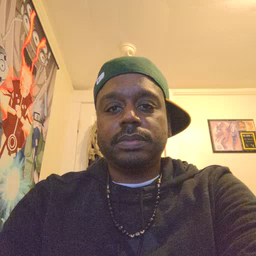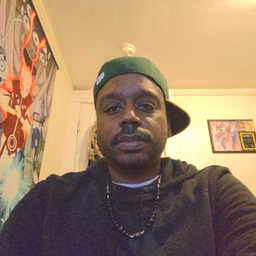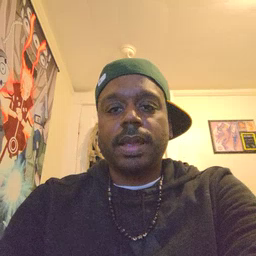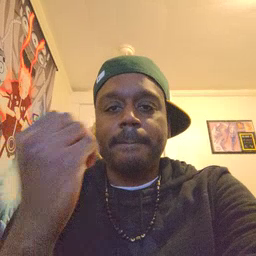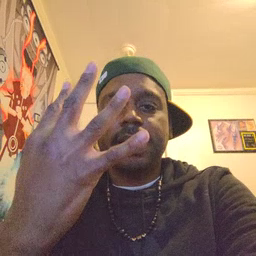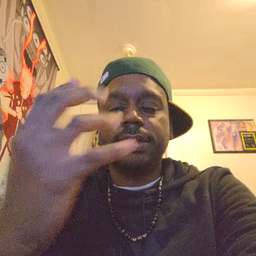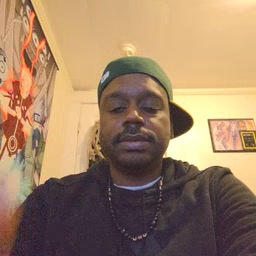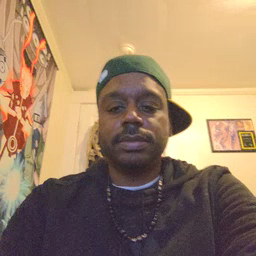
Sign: many